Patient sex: M
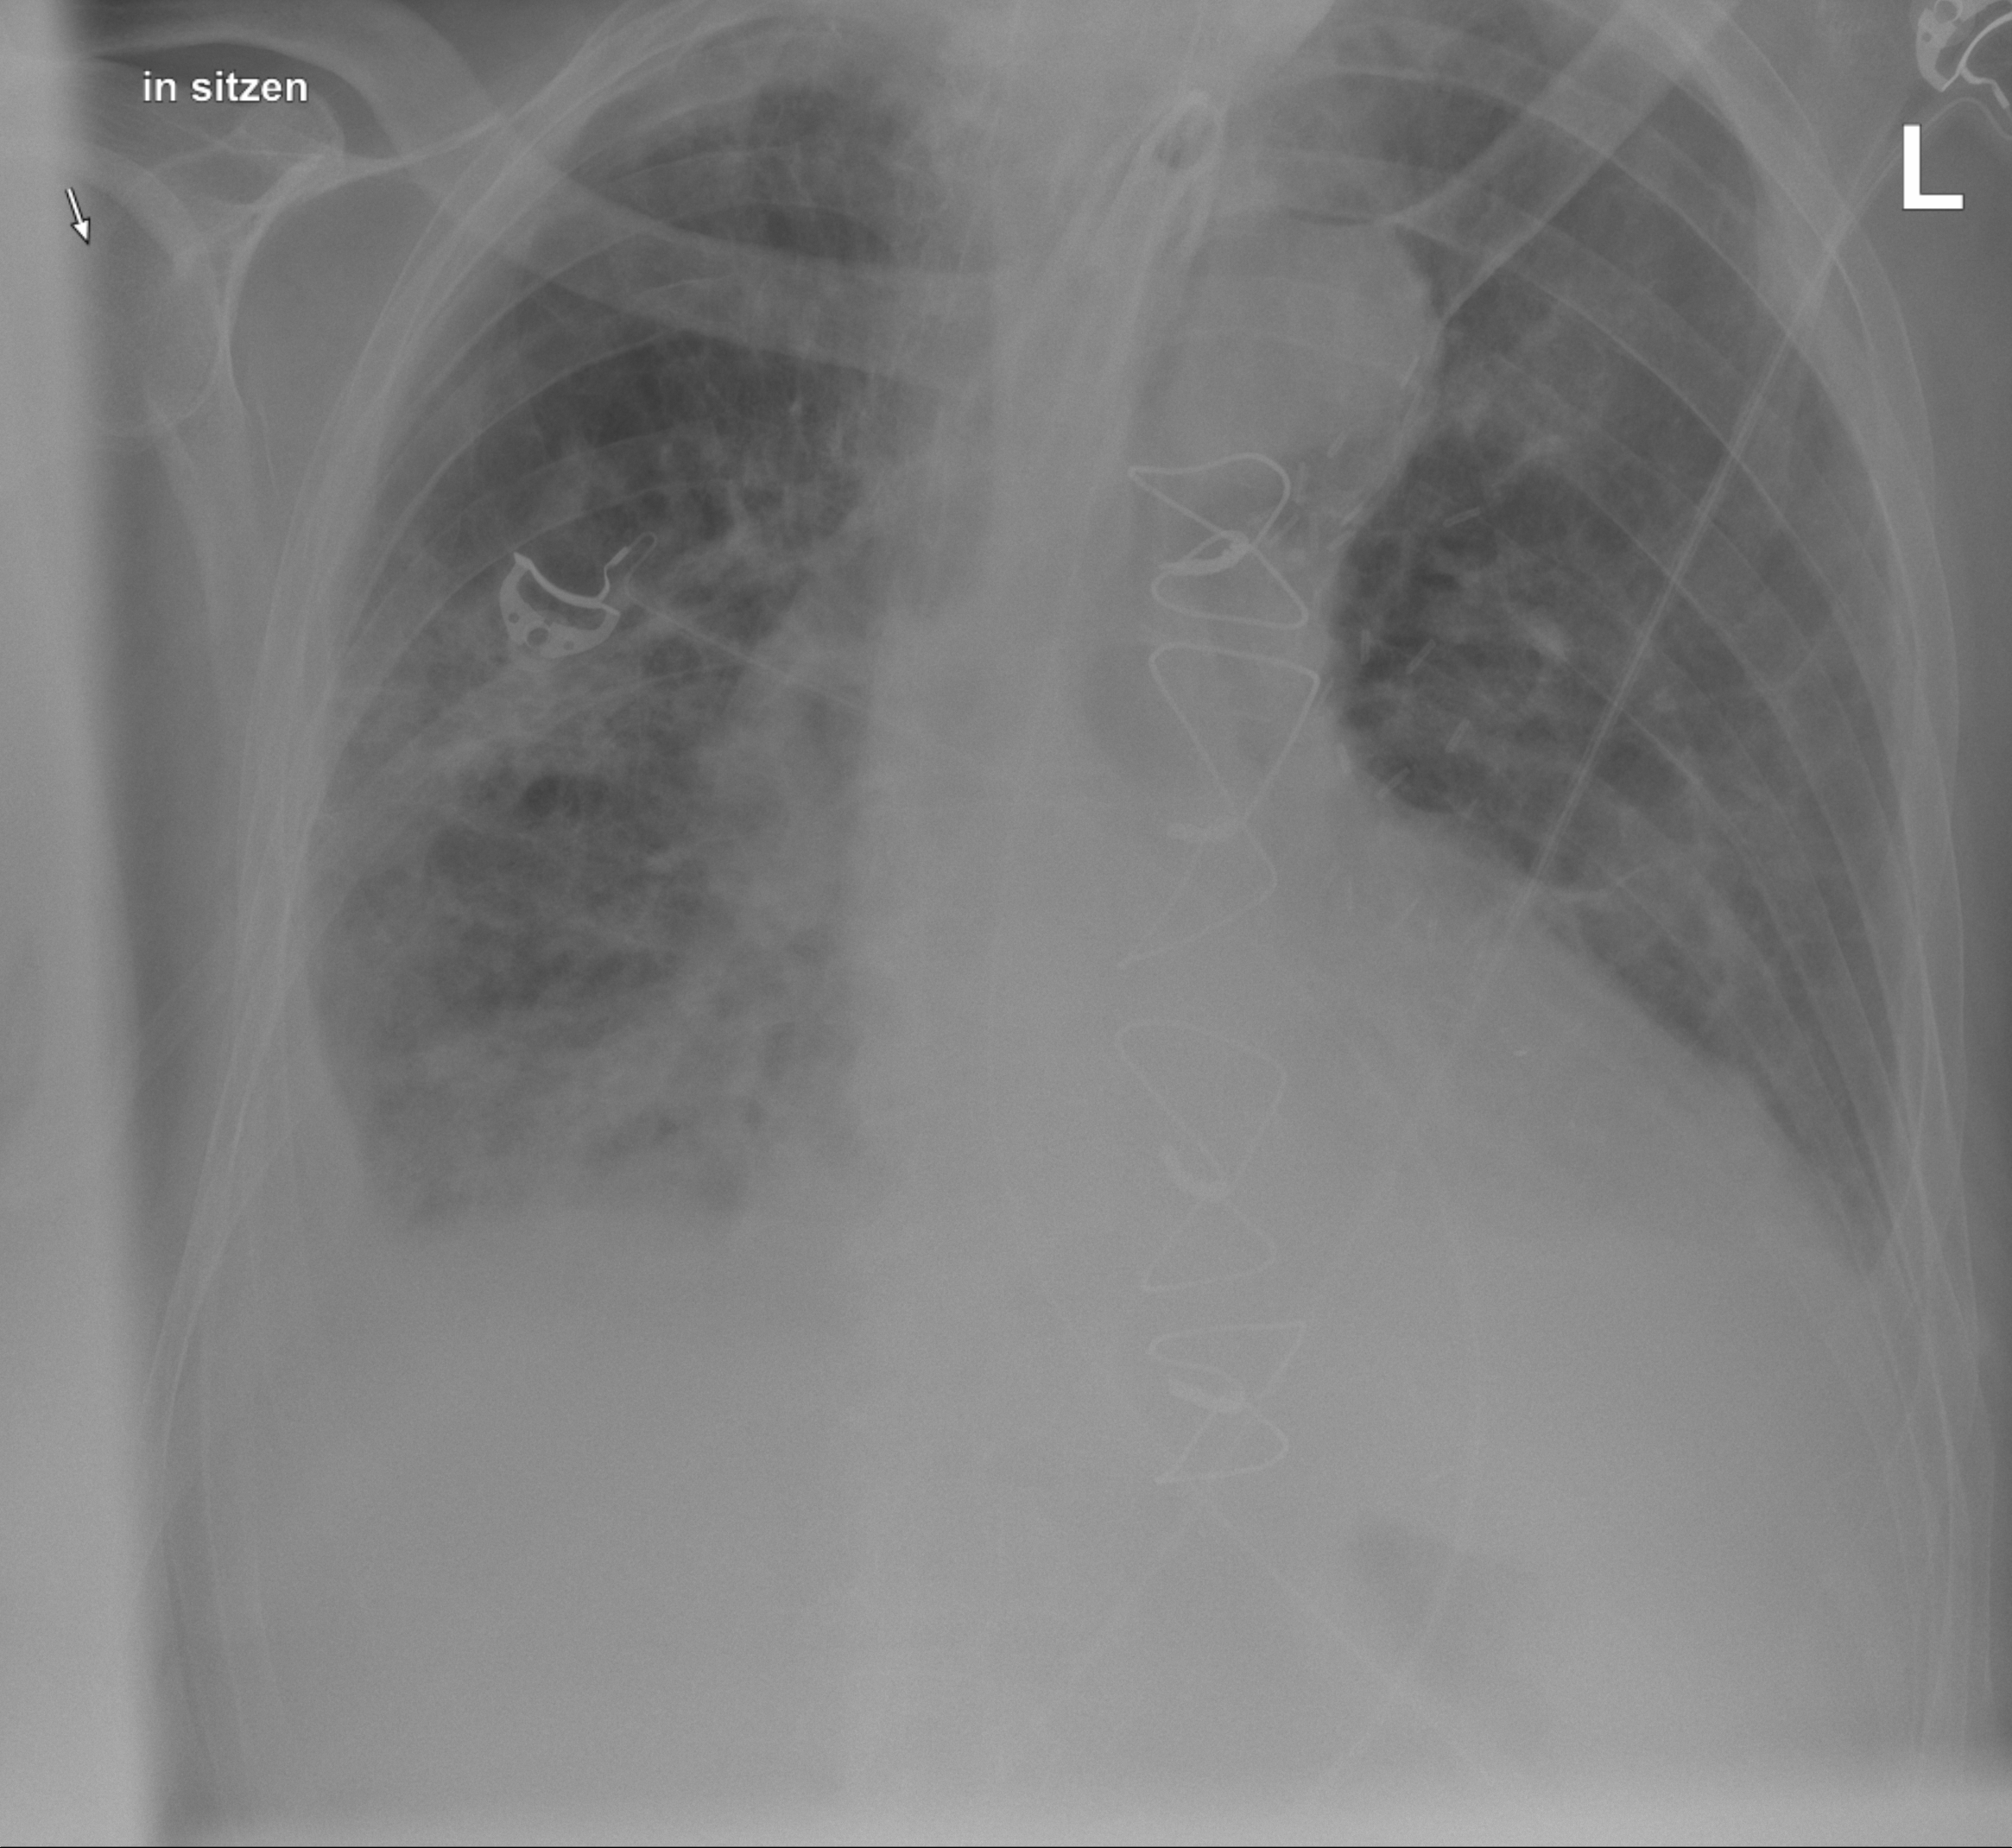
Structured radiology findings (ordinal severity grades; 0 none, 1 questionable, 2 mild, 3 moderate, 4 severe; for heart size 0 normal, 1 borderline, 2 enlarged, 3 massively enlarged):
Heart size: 2
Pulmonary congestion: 2
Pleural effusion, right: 2
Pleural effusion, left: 2
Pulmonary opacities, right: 2
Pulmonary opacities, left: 2
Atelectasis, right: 2
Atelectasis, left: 2